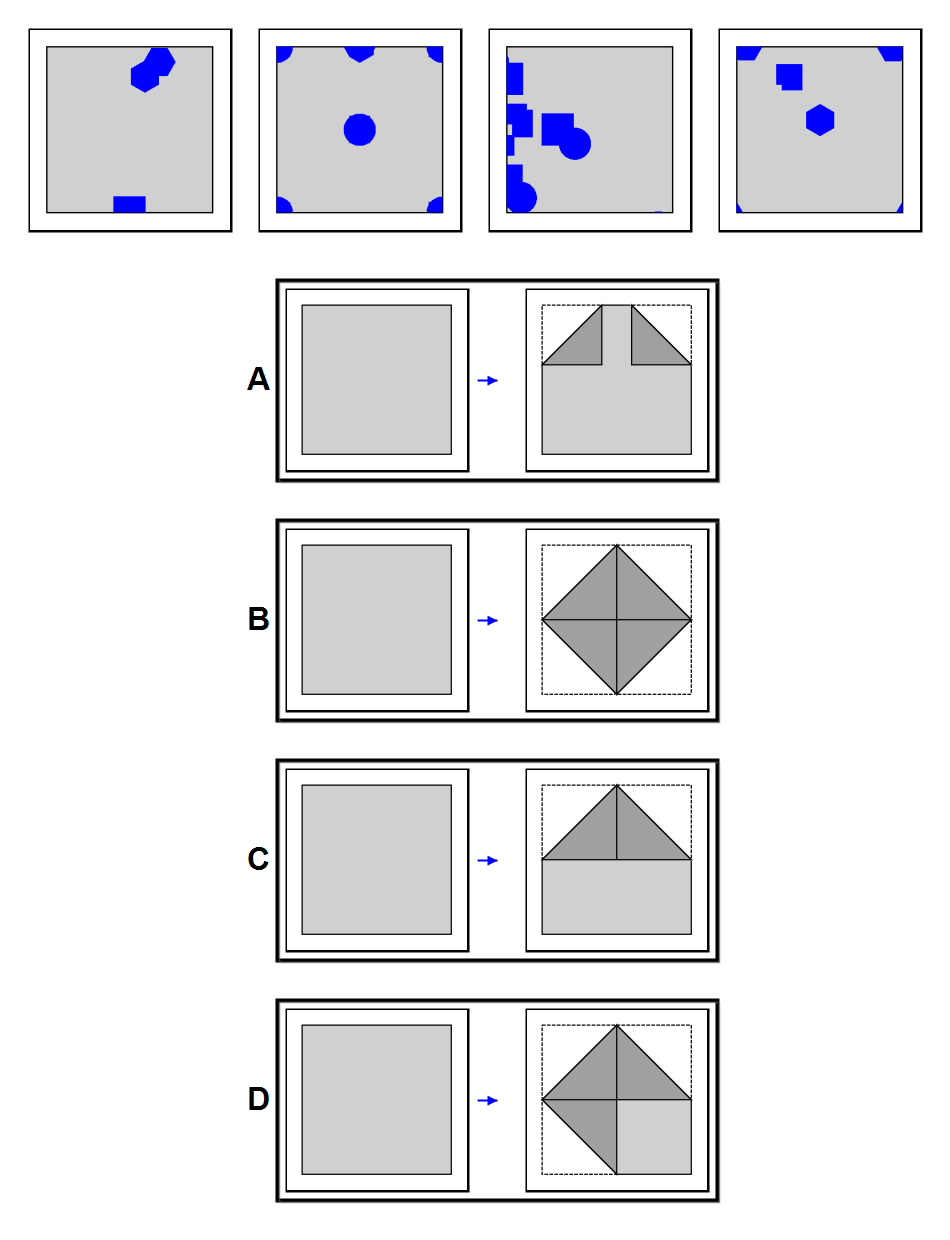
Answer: B